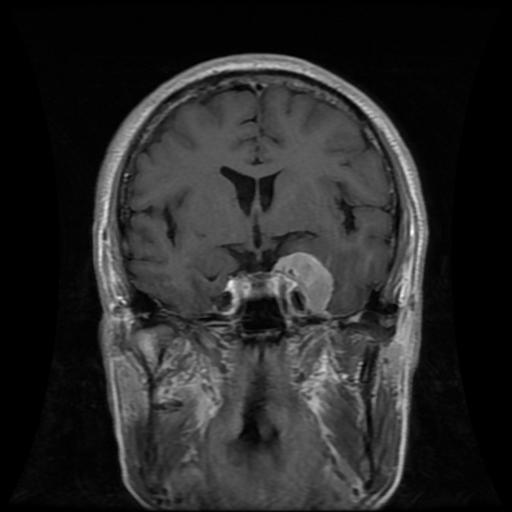
Label: meningioma